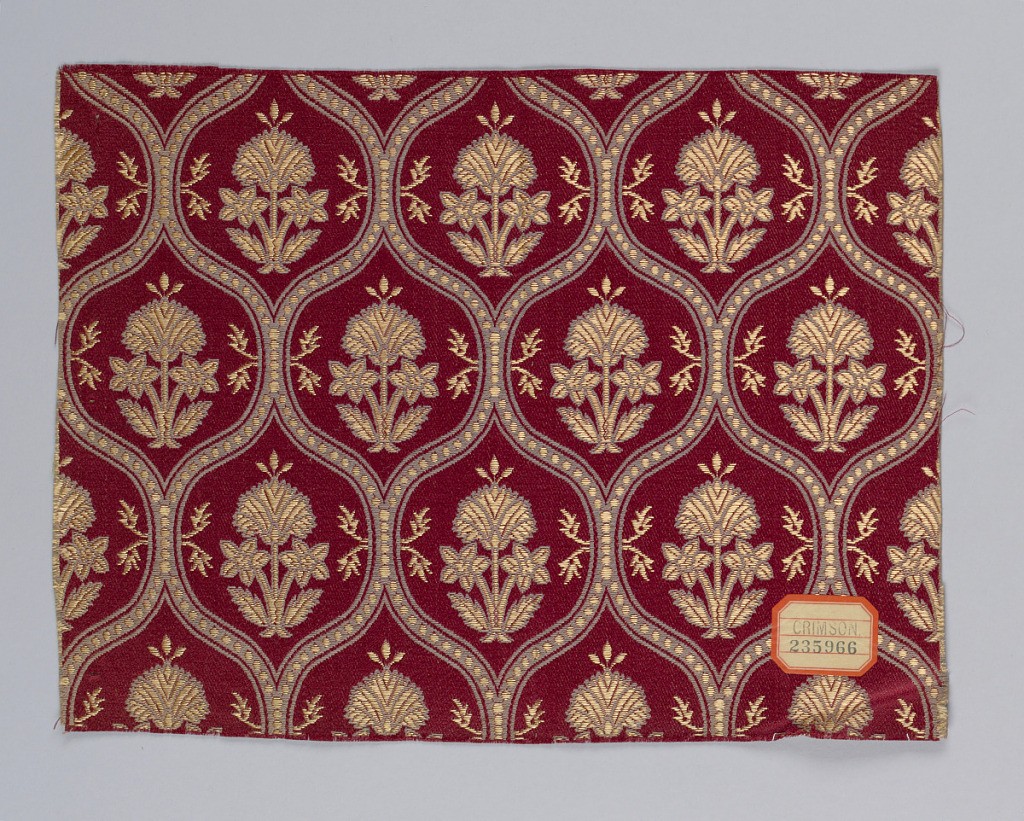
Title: Samples
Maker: Orinoka Mills, Philadelphia, Pennsylvania, USA
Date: ca. 1910
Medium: Technique: woven
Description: a. rust color ground with blue/grey and metallic gold motif of a carnation in an ogival framework
b. gold color ground with blue/grey and metallic gold motif
c. dark red ground with blue/grey and metallic gold motif
d. same as above
e. green ground with rust color and metallic gold motif